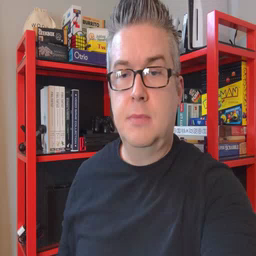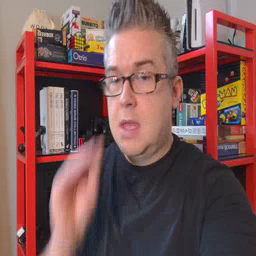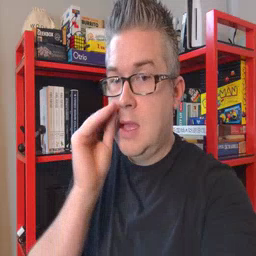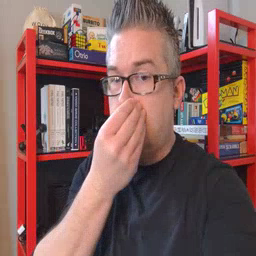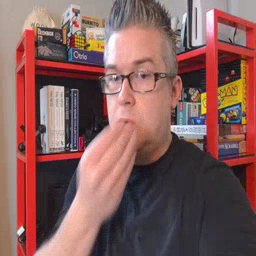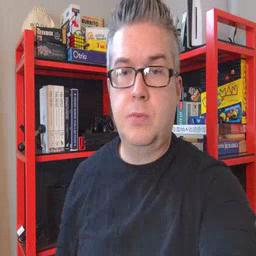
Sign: flower